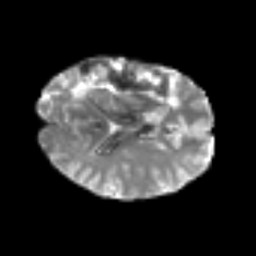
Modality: T2w
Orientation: axial
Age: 39
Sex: female
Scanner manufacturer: siemens
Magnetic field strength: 3 T
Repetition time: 6.1 s
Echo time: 0.101 s